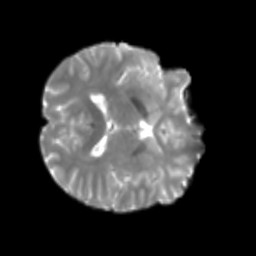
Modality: T2w
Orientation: axial
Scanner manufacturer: siemens
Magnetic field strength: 3 T
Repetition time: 4 s
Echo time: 0.0594 s